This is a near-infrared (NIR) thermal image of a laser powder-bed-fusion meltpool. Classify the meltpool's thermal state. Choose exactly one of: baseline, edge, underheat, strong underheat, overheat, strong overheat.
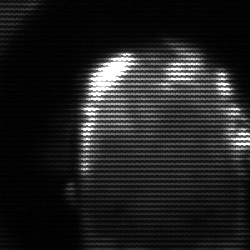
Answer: baseline